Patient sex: M
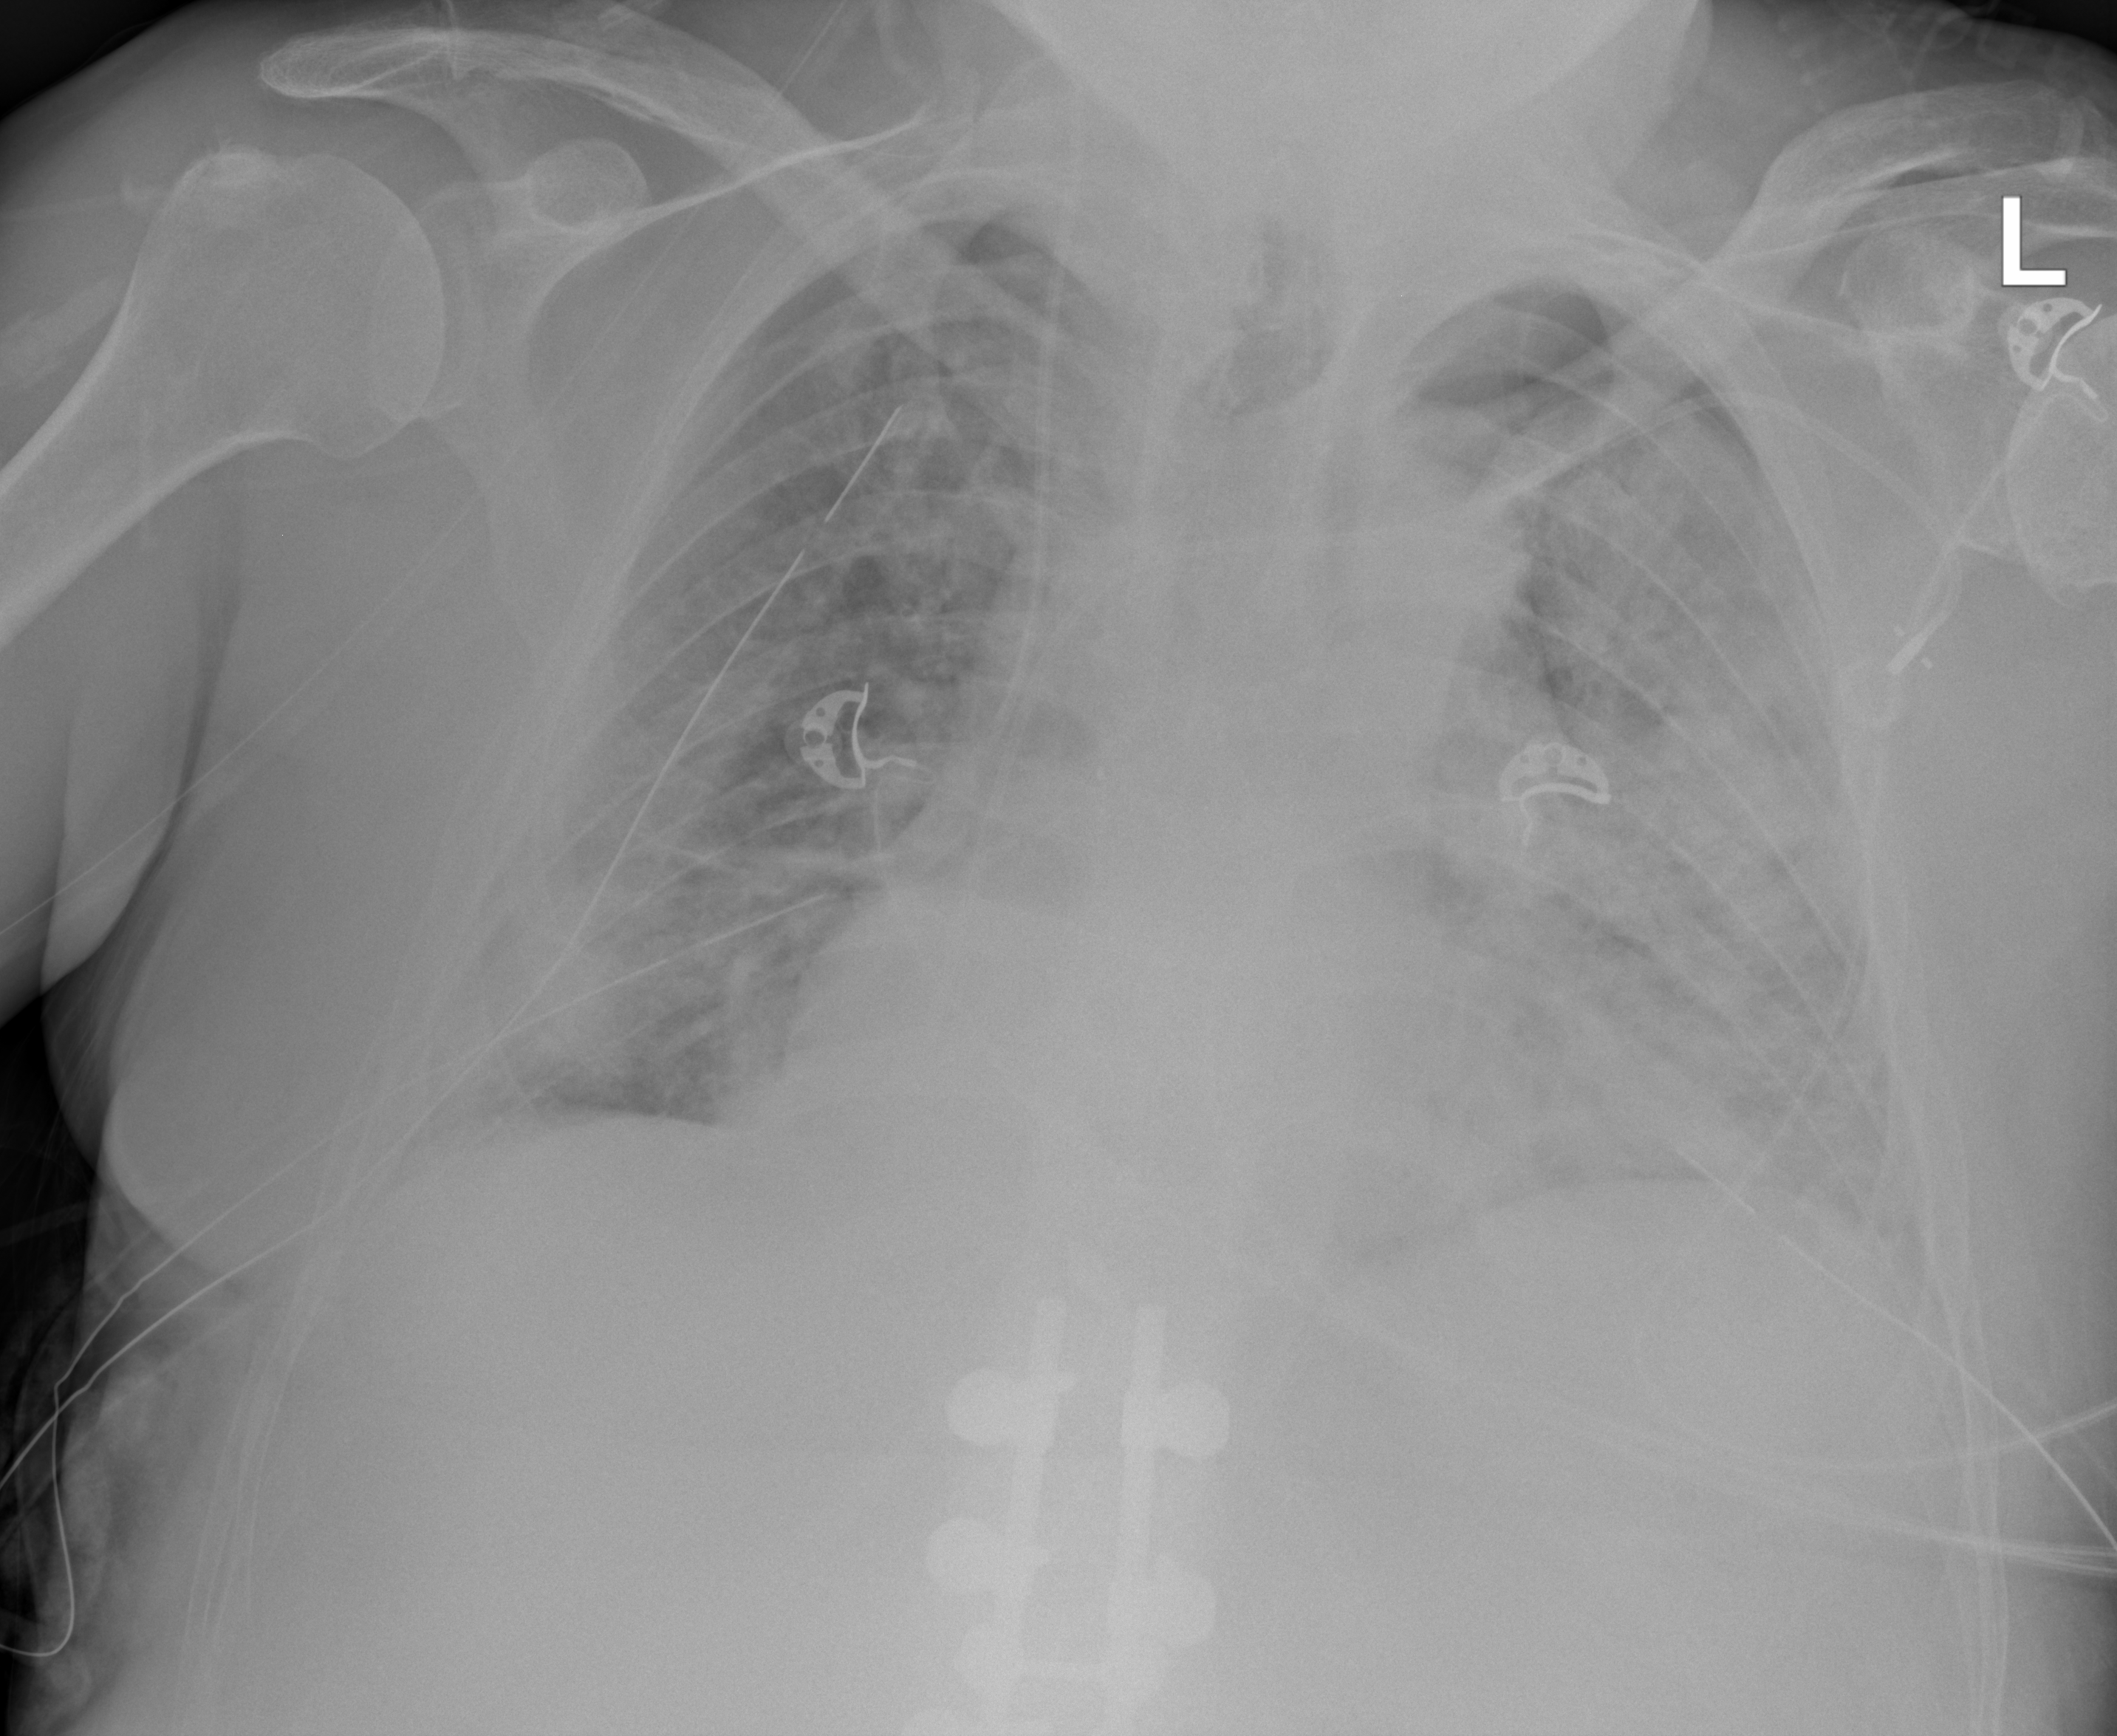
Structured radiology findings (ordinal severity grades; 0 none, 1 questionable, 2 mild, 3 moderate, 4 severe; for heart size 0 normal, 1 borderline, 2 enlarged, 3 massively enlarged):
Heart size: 3
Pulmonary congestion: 3
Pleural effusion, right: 2
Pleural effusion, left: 2
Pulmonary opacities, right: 3
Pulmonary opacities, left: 3
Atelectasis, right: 3
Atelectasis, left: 3